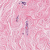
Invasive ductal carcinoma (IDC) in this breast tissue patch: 0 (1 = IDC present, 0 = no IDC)